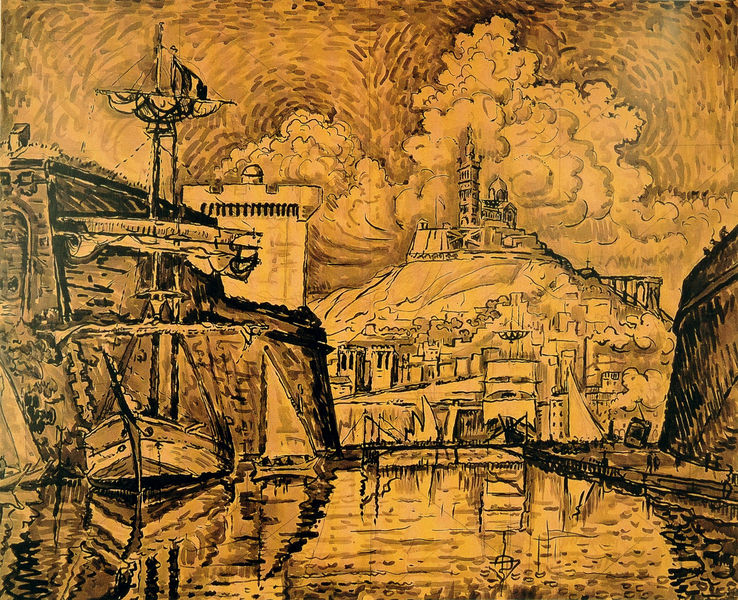
Titel: Marseille. Le port, Marseile. Der Hafen
Künstler: Paul Signac
Standort: Little Rock
Institution: Arkansas Arts Center Foundation Collection
Schlagwörter: berg, gemälde, himmel, meer, wasser, wolken, fluss, gelb, menschen, see, stadt, ufer, braun, orange, paris, schwarz, skizze, zeichnung, gebäude, haus, schloss, malerei, alt, architektur, häuser, hügel, spiegelung, brücke, kanal, kirche, gold, boot, turm, bewegt, schiff, schiffe, segel, segelboot, segelschiffe, mast, segelschiff, dorf, mauer, vegetation, van gogh, sepia, hafen, kai, sturm, spiegeln, still, tor, zinnen, tusche, ruine, burg, türme, palast, festung, schwarzweiß, einfahrt, tempel, historisch, sacre coeur, schleuse, mont martre, schif, segelbote, hal, schiffen